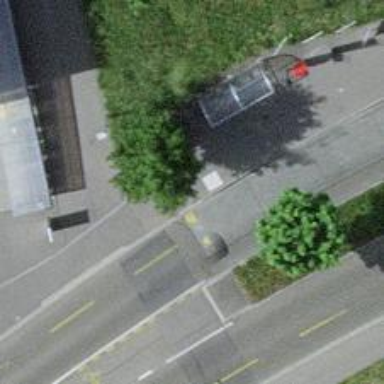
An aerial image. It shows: Platform with shelter for public transport.